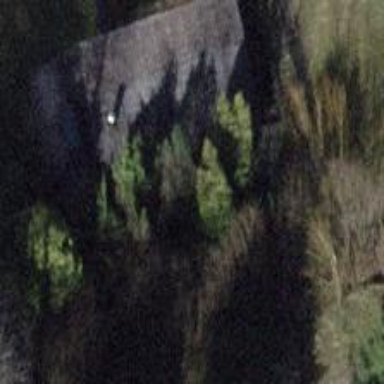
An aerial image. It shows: Shed.